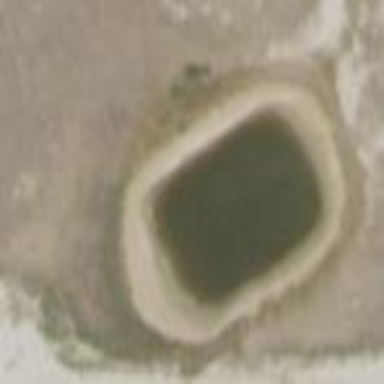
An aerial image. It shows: Reservoir.